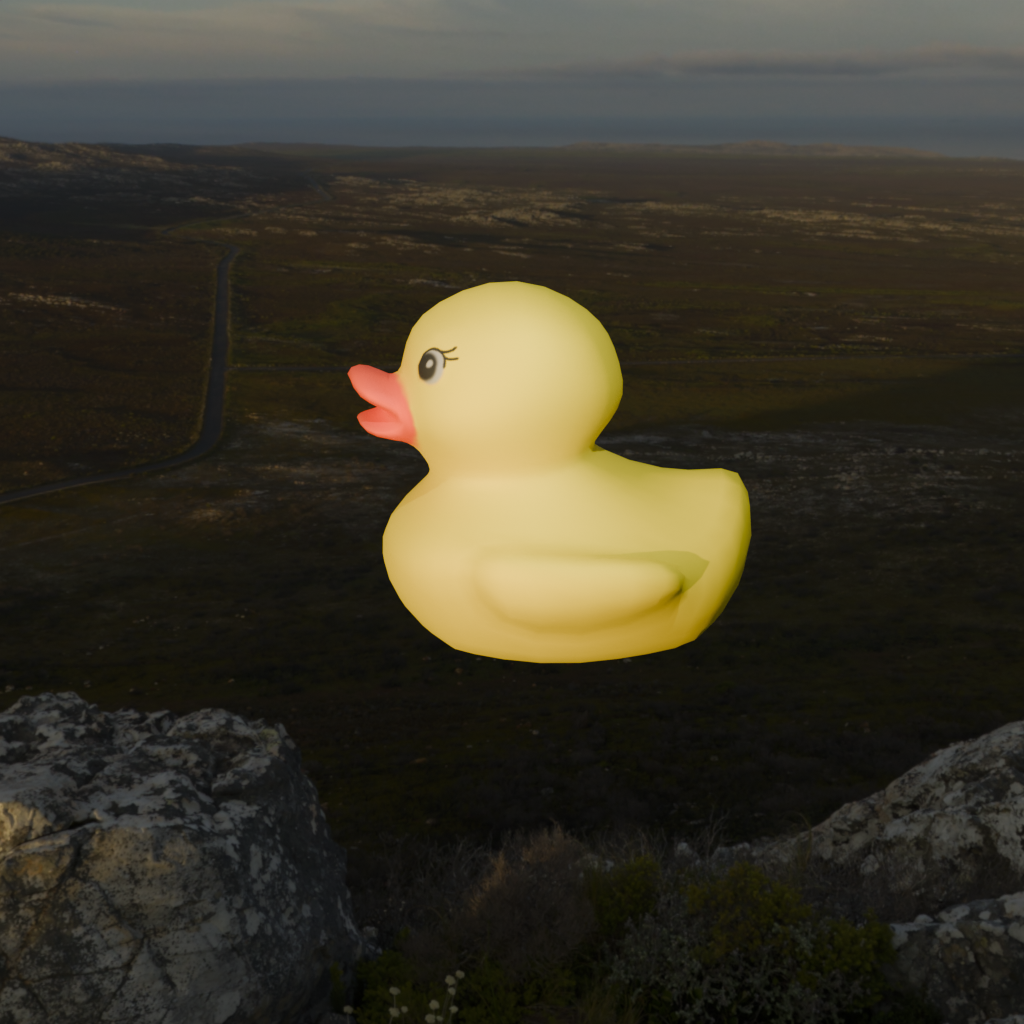
an image of a yellow rubber duck seen from <left> in a golden sunset over rocky mountains.